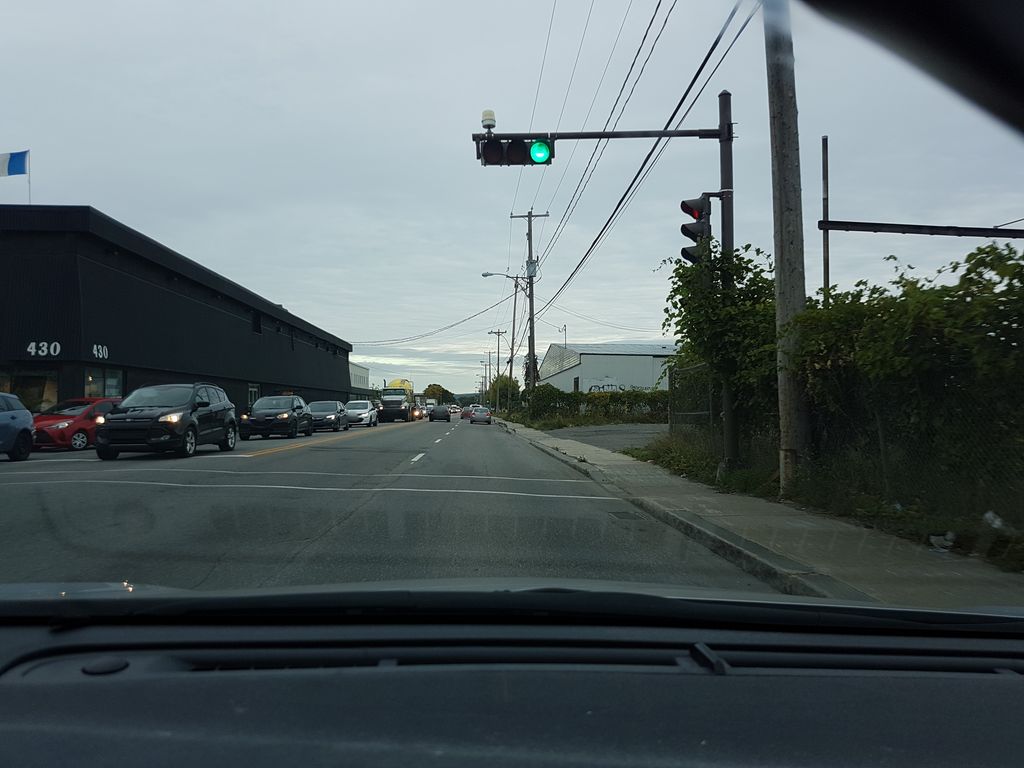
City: quebec_city